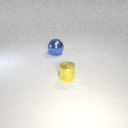
large blue metal sphere behind small yellow metal cylinder